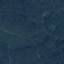
Land use / land cover: Forest